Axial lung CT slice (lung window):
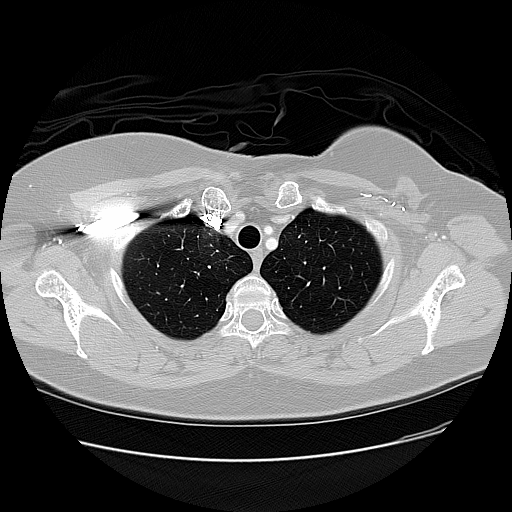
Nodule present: no